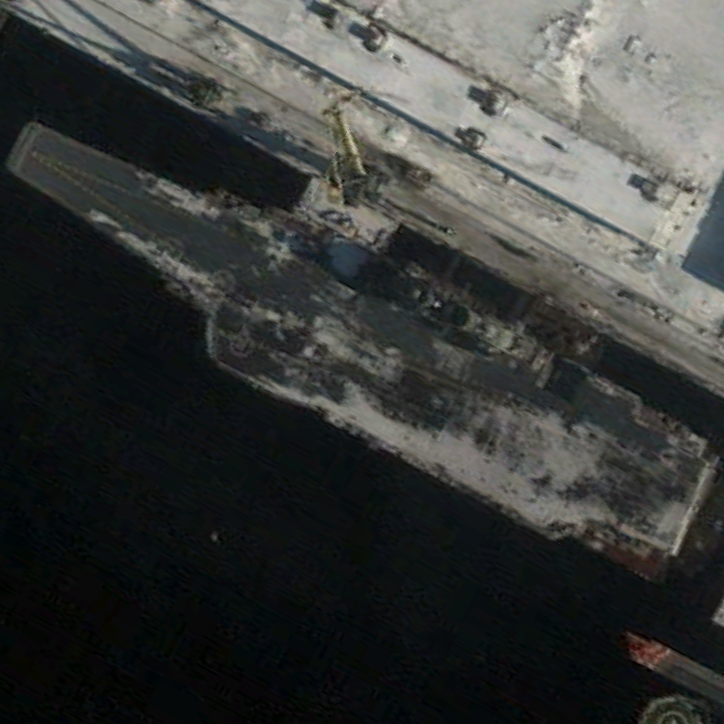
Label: Kuznetsov-class_aircraft_carrier